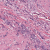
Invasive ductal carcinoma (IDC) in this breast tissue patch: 1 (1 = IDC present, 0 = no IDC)